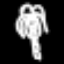
Label: palm tree